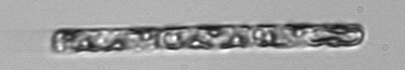
Label: Guinardia_delicatula